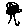
Label: tree